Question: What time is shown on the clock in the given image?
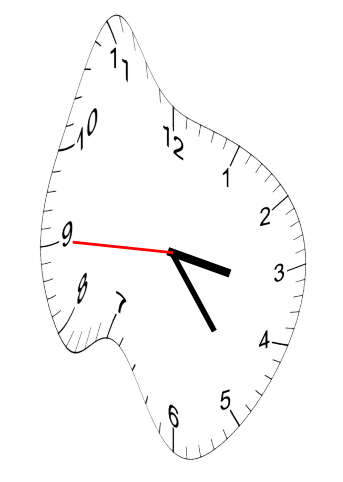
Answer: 03:23:45